Question: I'm trying to create a <URL>. I'm on Windows 7 64-bit, and my MonoDevelop version is 2.6 Beta 3.
When I enter an application name and hit the forward button, it gives me the following errors,
1. File Activity1.cs could not be written.
2. File Resources could not be written.
3. File Properties could not be written.
4. File Assets could not be written.
What's the problem?
### Error details for error 1
'''
System.MissingMethodException: Method not found: 'MonoDevelop.Projects.ProjectFile MonoDevelop.Projects.ProjectFileEventArgs.get_ProjectFile()'.
at MonoDevelop.MonoDroid.MonoDroidProject.OnFileAddedToProject(ProjectFileEventArgs e)
at MonoDevelop.Projects.Project.NotifyFileAddedToProject(IEnumerable'1 objs)
at MonoDevelop.Projects.Project.OnItemsAdded(IEnumerable'1 objs)
at MonoDevelop.Projects.DotNetProject.OnItemsAdded(IEnumerable'1 objs)
at MonoDevelop.Projects.ProjectItemCollection'1.NotifyAdded(IEnumerable'1 items, Boolean comesFromParent)
at
MonoDevelop.Projects.ProjectItemCollection'1.MonoDevelop.Projects.IItemListHandler.InternalAdd(IEnumerable'1 objs, Boolean comesFromParent)
at MonoDevelop.Projects.ProjectItemCollection'1.NotifyAdded(IEnumerable'1 items, Boolean comesFromParent)
at MonoDevelop.Projects.ProjectItemCollection'1.OnItemAdded(T item)
at MonoDevelop.Projects.ItemCollection'1.InsertItem(Int32 index, T item)
at System.Collections.ObjectModel.Collection'1.Add(T item)
at MonoDevelop.Projects.Project.AddFile(String filename, String buildAction)
at MonoDevelop.Ide.Templates.SingleFileDescriptionTemplate.AddFileToProject(SolutionItem policyParent, Project project, String language, String directory, String name)
at MonoDevelop.Ide.Templates.SingleFileDescriptionTemplate.AddToProject(SolutionItem policyParent, Project project, String language, String directory, String name)
at MonoDevelop.Ide.Templates.ProjectDescriptor.InitializeItem(SolutionItem policyParent, ProjectCreateInformation projectCreateInformation, String defaultLanguage, SolutionEntityItem item)
'''
Get similar details for other errors.
This is what I get when I install the AddIn:

Also when I hit Tools>Options>Other>Mono for Android SDK's, I get the following error(and error details) in a pop-up
> Un-handled exception
'''
System.Reflection.TargetInvocationException: Exception has been thrown by the target of an invocation. ---> System.IO.FileNotFoundException: Could not load file or assembly 'Mono.Posix, Version=4.0.0.0, Culture=neutral, PublicKeyToken=0738eb9f132ed756' or one of its dependencies. The system cannot find the file specified.
at MonoDevelop.MonoDroid.Gui.MonoDroidSdkSettingsWidget.Build()
at MonoDevelop.MonoDroid.Gui.MonoDroidSdkSettingsWidget..ctor()
at MonoDevelop.MonoDroid.Gui.MonoDroidSdkSettings.CreatePanelWidget()
at MonoDevelop.Ide.Gui.Dialogs.OptionsDialog.CreatePageWidget(SectionPage page)
at MonoDevelop.Ide.Gui.Dialogs.OptionsDialog.ShowPage(OptionsDialogSection section)
at MonoDevelop.Ide.Gui.Dialogs.OptionsDialog.OnSelectionChanged(Object s, EventArgs a)
--- End of inner exception stack trace ---
at System.RuntimeMethodHandle._InvokeMethodFast(IRuntimeMethodInfo method, Object target, Object[] arguments, SignatureStruct& sig, MethodAttributes methodAttributes, RuntimeType typeOwner)
at System.RuntimeMethodHandle.InvokeMethodFast(IRuntimeMethodInfo method, Object target, Object[] arguments, Signature sig, MethodAttributes methodAttributes, RuntimeType typeOwner)
at System.Reflection.RuntimeMethodInfo.Invoke(Object obj, BindingFlags invokeAttr, Binder binder, Object[] parameters, CultureInfo culture, Boolean skipVisibilityChecks)
at System.Delegate.DynamicInvokeImpl(Object[] args)
at GLib.Signal.ClosureInvokedCB(Object o, ClosureInvokedArgs args)
at GLib.SignalClosure.Invoke(ClosureInvokedArgs args)
at GLib.SignalClosure.MarshalCallback(IntPtr raw_closure, IntPtr return_val, UInt32 n_param_vals, IntPtr param_values, IntPtr invocation_hint, IntPtr marshal_data)
'''
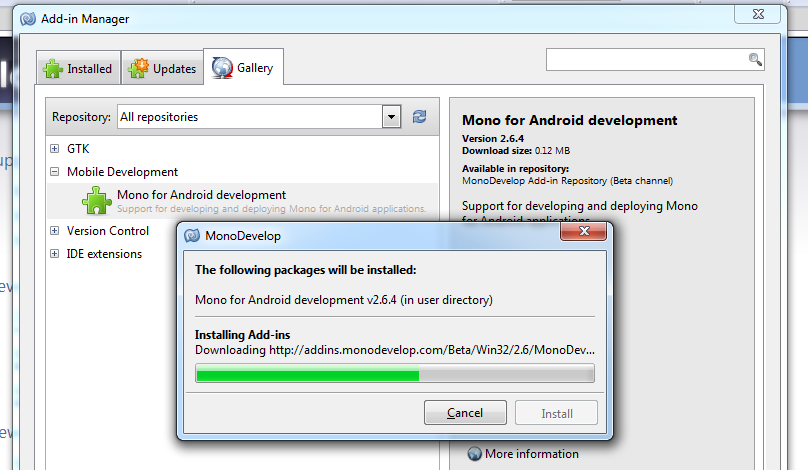
Answer: I ran into the same error and found a solution by seeing Daniel Soto's answer to <URL>.
I was able to continue.